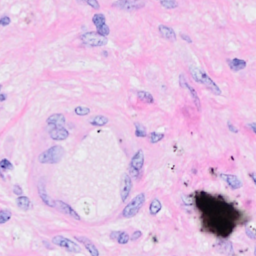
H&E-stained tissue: Breast